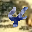
Label: 4